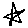
Label: star